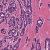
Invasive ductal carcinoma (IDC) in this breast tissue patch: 1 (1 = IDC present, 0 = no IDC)